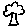
Label: tree